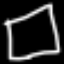
Label: square